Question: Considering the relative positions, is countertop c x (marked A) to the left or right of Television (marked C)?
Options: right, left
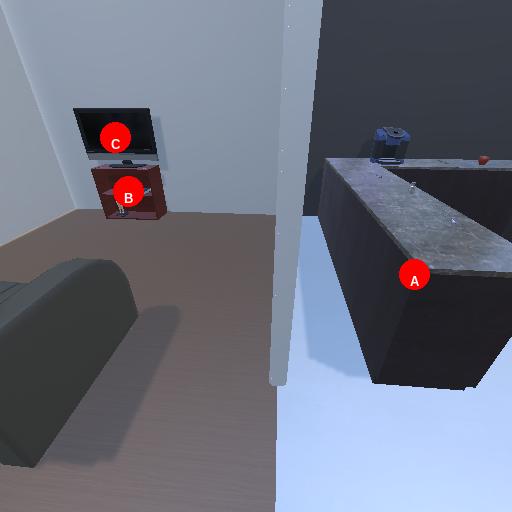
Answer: right